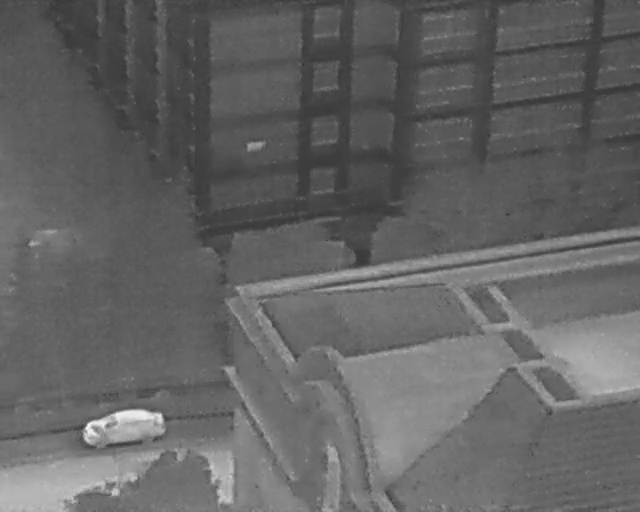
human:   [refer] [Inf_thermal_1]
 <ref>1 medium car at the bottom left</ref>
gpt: <box>[[16, 75, 21, 91, 174]]</box>